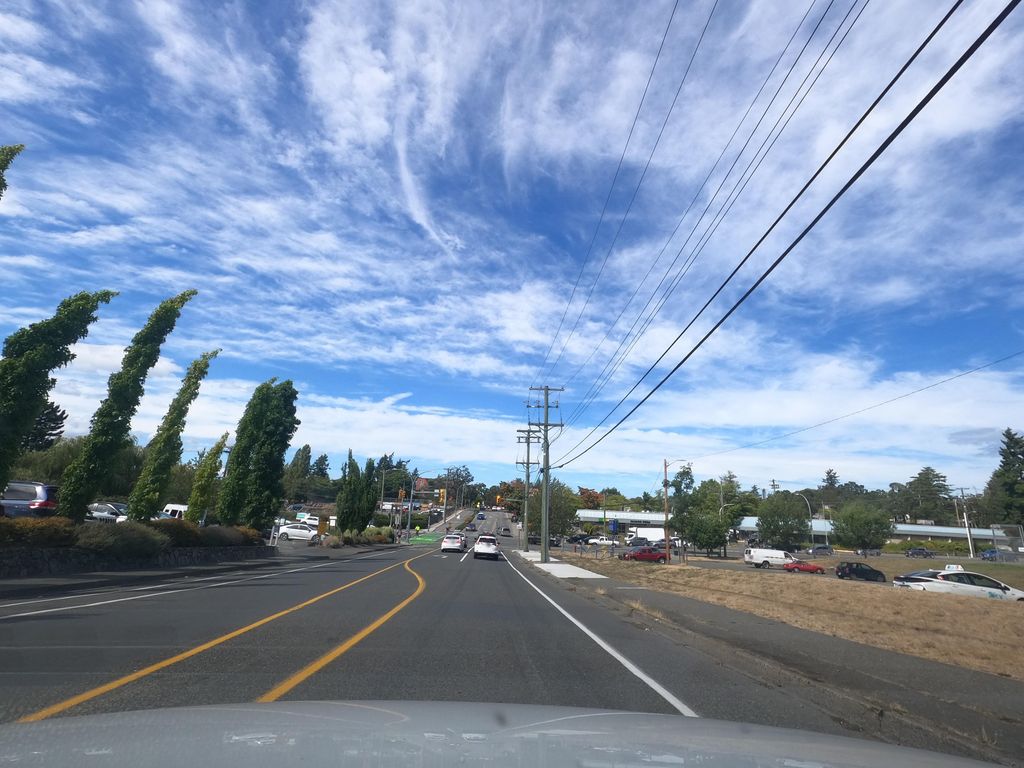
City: victoria